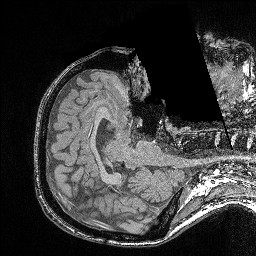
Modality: FLASH
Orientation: axial
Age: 23
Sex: male